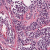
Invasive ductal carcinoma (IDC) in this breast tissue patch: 1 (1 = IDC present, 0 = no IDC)